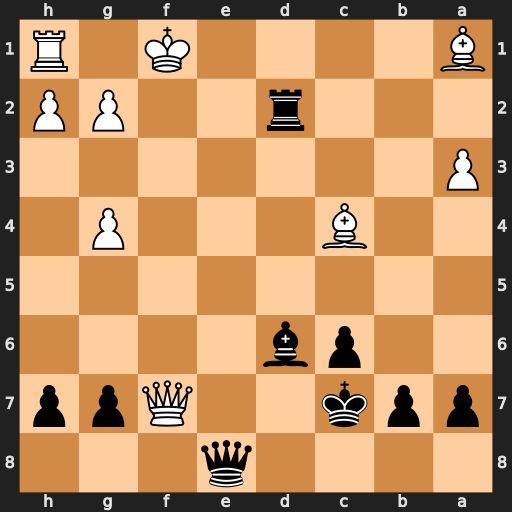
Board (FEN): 4q3/ppk2Qpp/2pb4/8/2B3P1/P7/3r2PP/B4K1R
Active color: b
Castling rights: -
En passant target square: -
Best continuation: Qxf7+ Bxf7 Rd1+